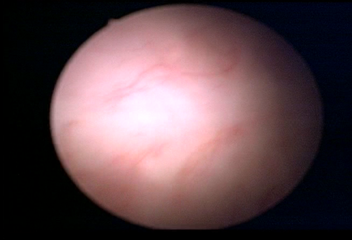
Modality: WLC
Class: Normal mucosa
Bladder cancer association: No